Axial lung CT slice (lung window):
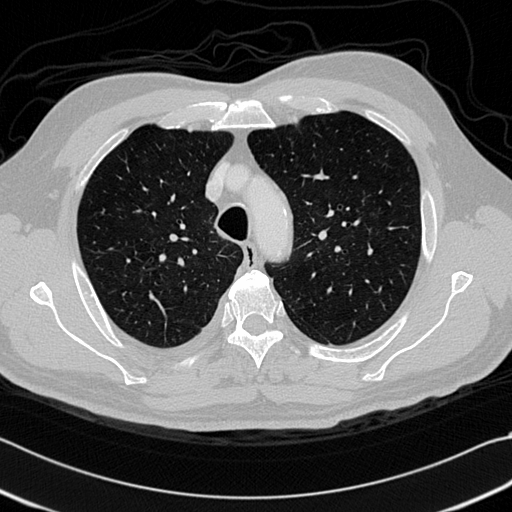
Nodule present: no